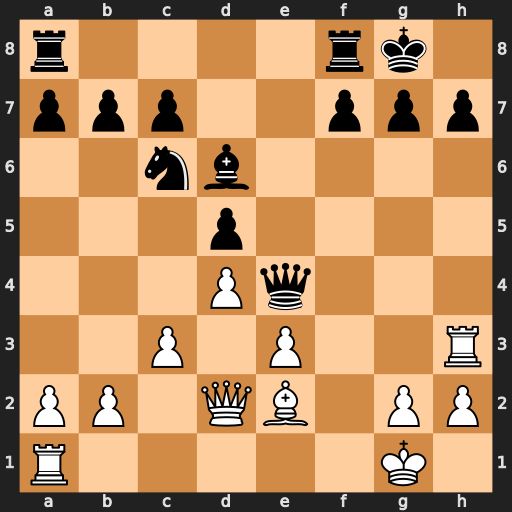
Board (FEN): r4rk1/ppp2ppp/2nb4/3p4/3Pq3/2P1P2R/PP1QB1PP/R5K1
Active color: w
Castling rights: -
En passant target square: -
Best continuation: Bd3 Qg4 Bxh7+